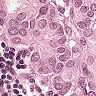
Metastatic tissue present: yes